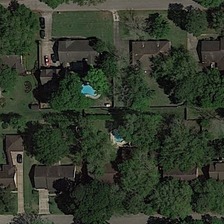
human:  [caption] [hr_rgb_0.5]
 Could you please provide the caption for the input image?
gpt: a long road passes through the residential area .

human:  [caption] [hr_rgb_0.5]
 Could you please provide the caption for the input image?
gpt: many residential houses are on the lawn, like straight line,like ring .

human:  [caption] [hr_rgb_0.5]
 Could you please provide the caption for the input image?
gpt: some buildings and many green trees are in a medium residential area .

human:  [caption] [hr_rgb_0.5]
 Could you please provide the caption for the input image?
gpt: some buildings and many green trees are in a medium residential area .

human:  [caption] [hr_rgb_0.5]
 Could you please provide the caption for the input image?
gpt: many residential houses are on the lawn, like straight line,like ring .